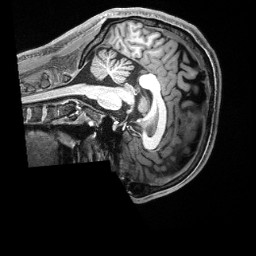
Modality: T1w
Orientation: sagittal
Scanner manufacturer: siemens
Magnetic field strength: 3 T
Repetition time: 2.5 s
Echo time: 0.00231 s